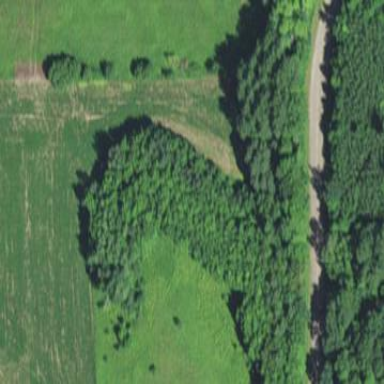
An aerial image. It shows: Beautiful woodland area.